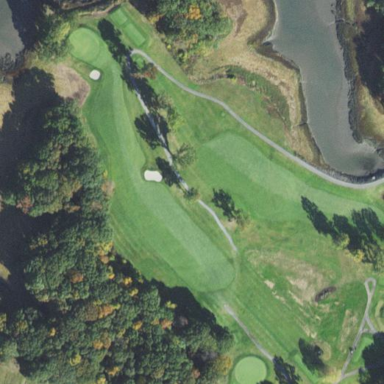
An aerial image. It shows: Golf fairway in the image.